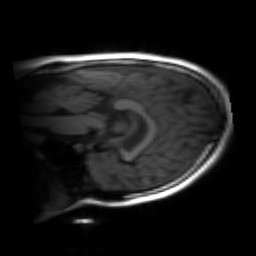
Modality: inplaneT1
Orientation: sagittal
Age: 21
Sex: female
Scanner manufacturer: siemens
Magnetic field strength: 3 T
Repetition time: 1.2 s
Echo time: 0.00251 s